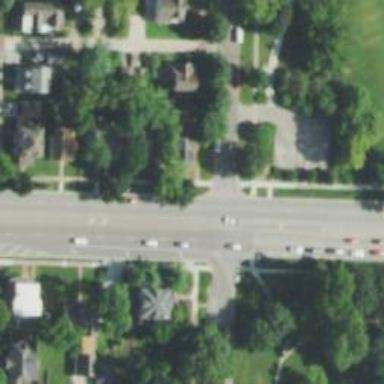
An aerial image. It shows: Unmarked road crossing.